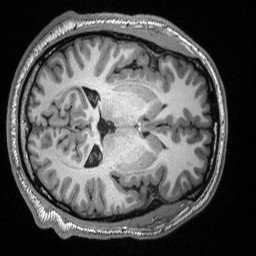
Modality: T1w
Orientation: axial
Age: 23
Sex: male